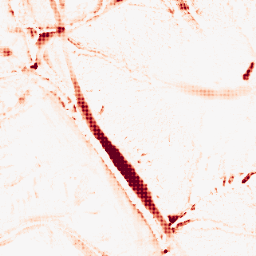
Category: morphological
Decomposition family: morphological
Decomposition parameters: operation: opening
size: 10
Upsampling method: sinc_hamming
Upsampling parameters: scale: 8
kernel_size: 8
Upsampling scale: 8